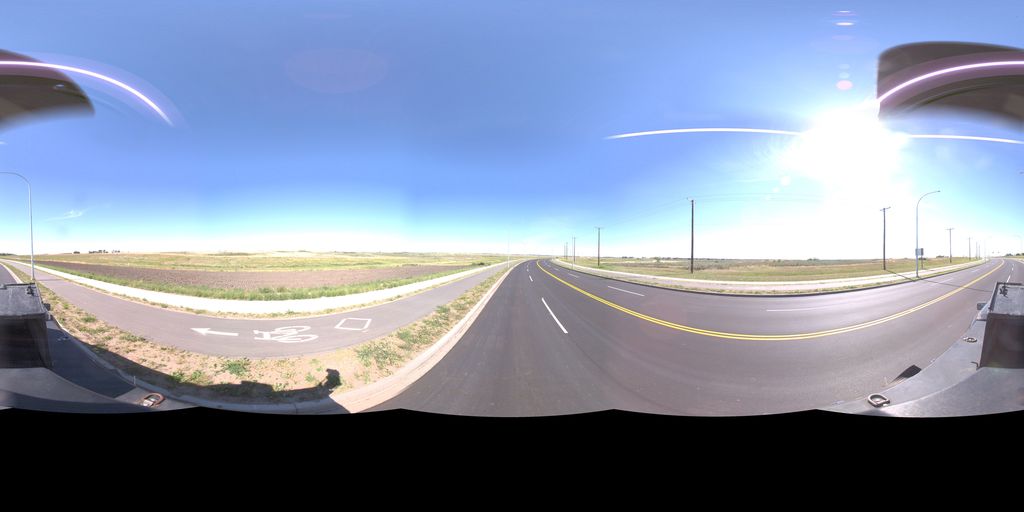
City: saskatoon